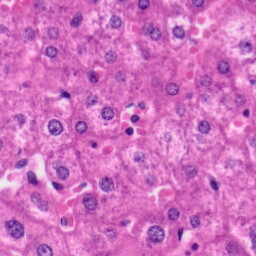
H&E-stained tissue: Liver